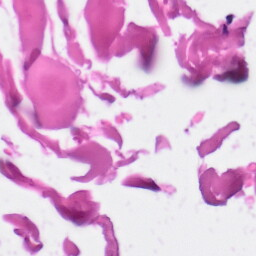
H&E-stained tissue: Skin